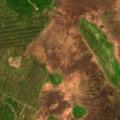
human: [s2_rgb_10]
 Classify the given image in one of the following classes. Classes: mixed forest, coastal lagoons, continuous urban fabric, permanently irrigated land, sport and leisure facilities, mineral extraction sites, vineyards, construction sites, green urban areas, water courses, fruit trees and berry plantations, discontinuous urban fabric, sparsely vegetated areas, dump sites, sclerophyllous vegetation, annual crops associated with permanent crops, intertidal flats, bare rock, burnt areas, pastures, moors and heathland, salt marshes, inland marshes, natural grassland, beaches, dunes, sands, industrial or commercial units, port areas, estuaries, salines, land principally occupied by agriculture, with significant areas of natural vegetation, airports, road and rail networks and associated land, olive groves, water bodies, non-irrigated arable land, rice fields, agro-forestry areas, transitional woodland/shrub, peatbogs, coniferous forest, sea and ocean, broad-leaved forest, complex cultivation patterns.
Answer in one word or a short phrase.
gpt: coniferous forest, mixed forest, transitional woodland/shrub, peatbogs